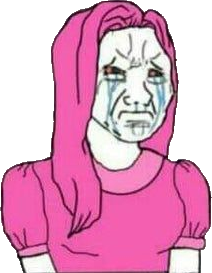
Label: 5_Trad_Wife